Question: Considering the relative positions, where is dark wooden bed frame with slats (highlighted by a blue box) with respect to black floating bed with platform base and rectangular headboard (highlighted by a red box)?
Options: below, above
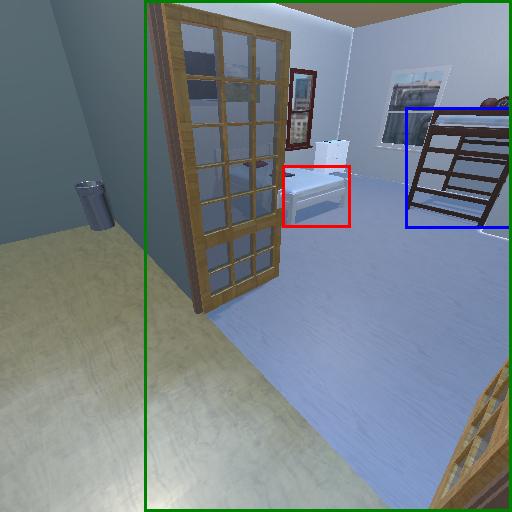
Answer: below